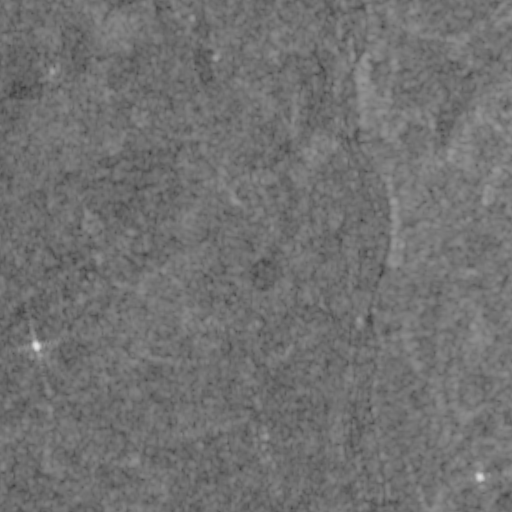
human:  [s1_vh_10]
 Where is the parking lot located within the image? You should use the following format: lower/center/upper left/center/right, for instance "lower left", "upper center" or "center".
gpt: The parking lot is located in the lower right of the image.
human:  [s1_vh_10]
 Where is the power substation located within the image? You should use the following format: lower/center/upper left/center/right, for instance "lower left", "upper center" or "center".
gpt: The power substation is located in the lower left of the image.
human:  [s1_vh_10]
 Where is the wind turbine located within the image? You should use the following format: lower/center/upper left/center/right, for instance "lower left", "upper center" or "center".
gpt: The wind turbine is located in the lower left of the image.
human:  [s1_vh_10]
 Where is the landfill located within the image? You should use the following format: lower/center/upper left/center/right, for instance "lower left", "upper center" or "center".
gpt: There is no landfill in the image.

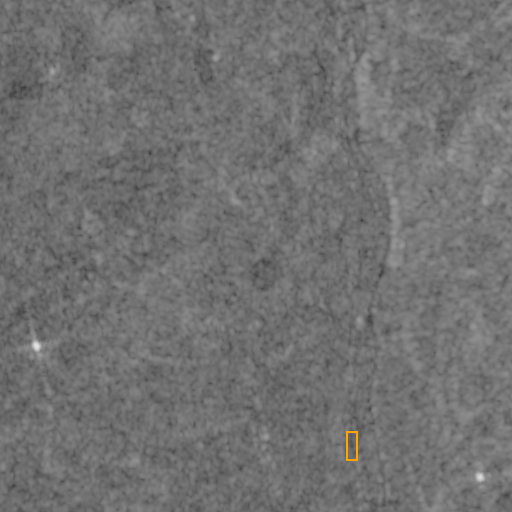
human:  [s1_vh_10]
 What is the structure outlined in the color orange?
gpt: The structure outlined in orange is a parking lot.
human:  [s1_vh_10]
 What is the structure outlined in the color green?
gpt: There is no green outline.